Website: walmart
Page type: delivery-shipping
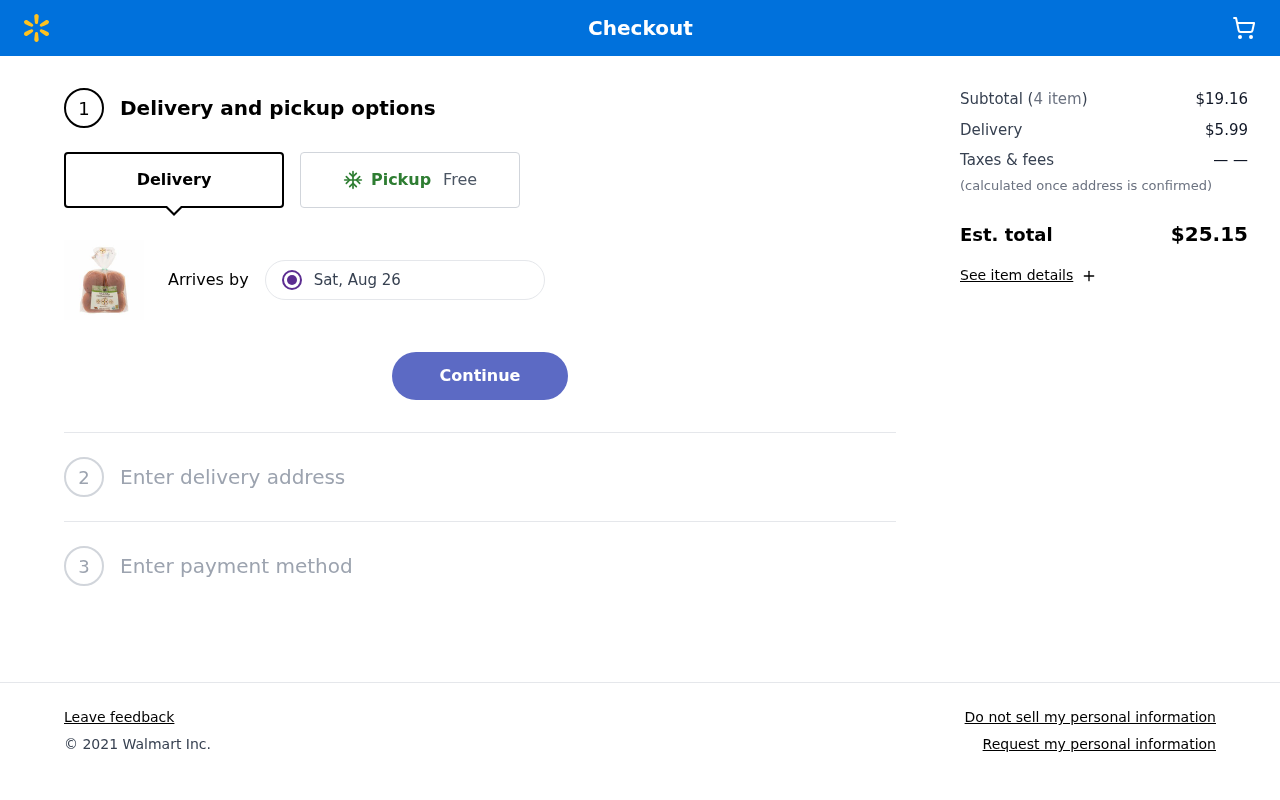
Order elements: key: ORDER_DELIVERY_DATE
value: Sat, Aug 26
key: ORDER_NUM_ITEMS
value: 4 item
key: ORDER_SUBTOTAL
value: $19.16
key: ORDER_SHIPPING_COST
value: $5.99
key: ORDER_TOTAL
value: $25.15